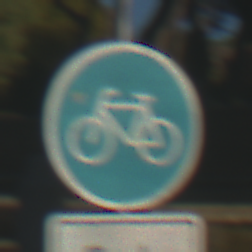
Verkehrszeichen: Radweg
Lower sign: HinweisDurchVerbaleAngabe2
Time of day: MorningAfternoon
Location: Outdoor (Suburban)
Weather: Clear
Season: NotSpecified
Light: Natural